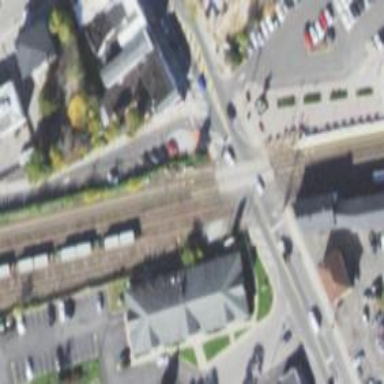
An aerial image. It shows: Railway crossing.